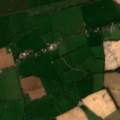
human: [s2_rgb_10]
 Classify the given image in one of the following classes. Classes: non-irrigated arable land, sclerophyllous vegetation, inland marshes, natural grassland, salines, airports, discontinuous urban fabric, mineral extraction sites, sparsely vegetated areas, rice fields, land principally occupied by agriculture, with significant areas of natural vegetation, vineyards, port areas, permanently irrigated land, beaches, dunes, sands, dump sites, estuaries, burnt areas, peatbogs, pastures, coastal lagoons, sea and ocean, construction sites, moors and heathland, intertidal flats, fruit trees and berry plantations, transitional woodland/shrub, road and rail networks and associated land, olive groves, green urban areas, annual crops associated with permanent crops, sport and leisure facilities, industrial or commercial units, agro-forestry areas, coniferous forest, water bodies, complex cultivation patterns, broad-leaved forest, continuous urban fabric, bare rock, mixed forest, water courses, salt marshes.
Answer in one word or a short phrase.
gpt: non-irrigated arable land, pastures